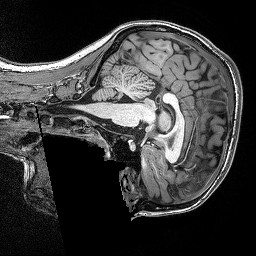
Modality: T1w
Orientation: sagittal
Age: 18
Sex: female